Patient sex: F
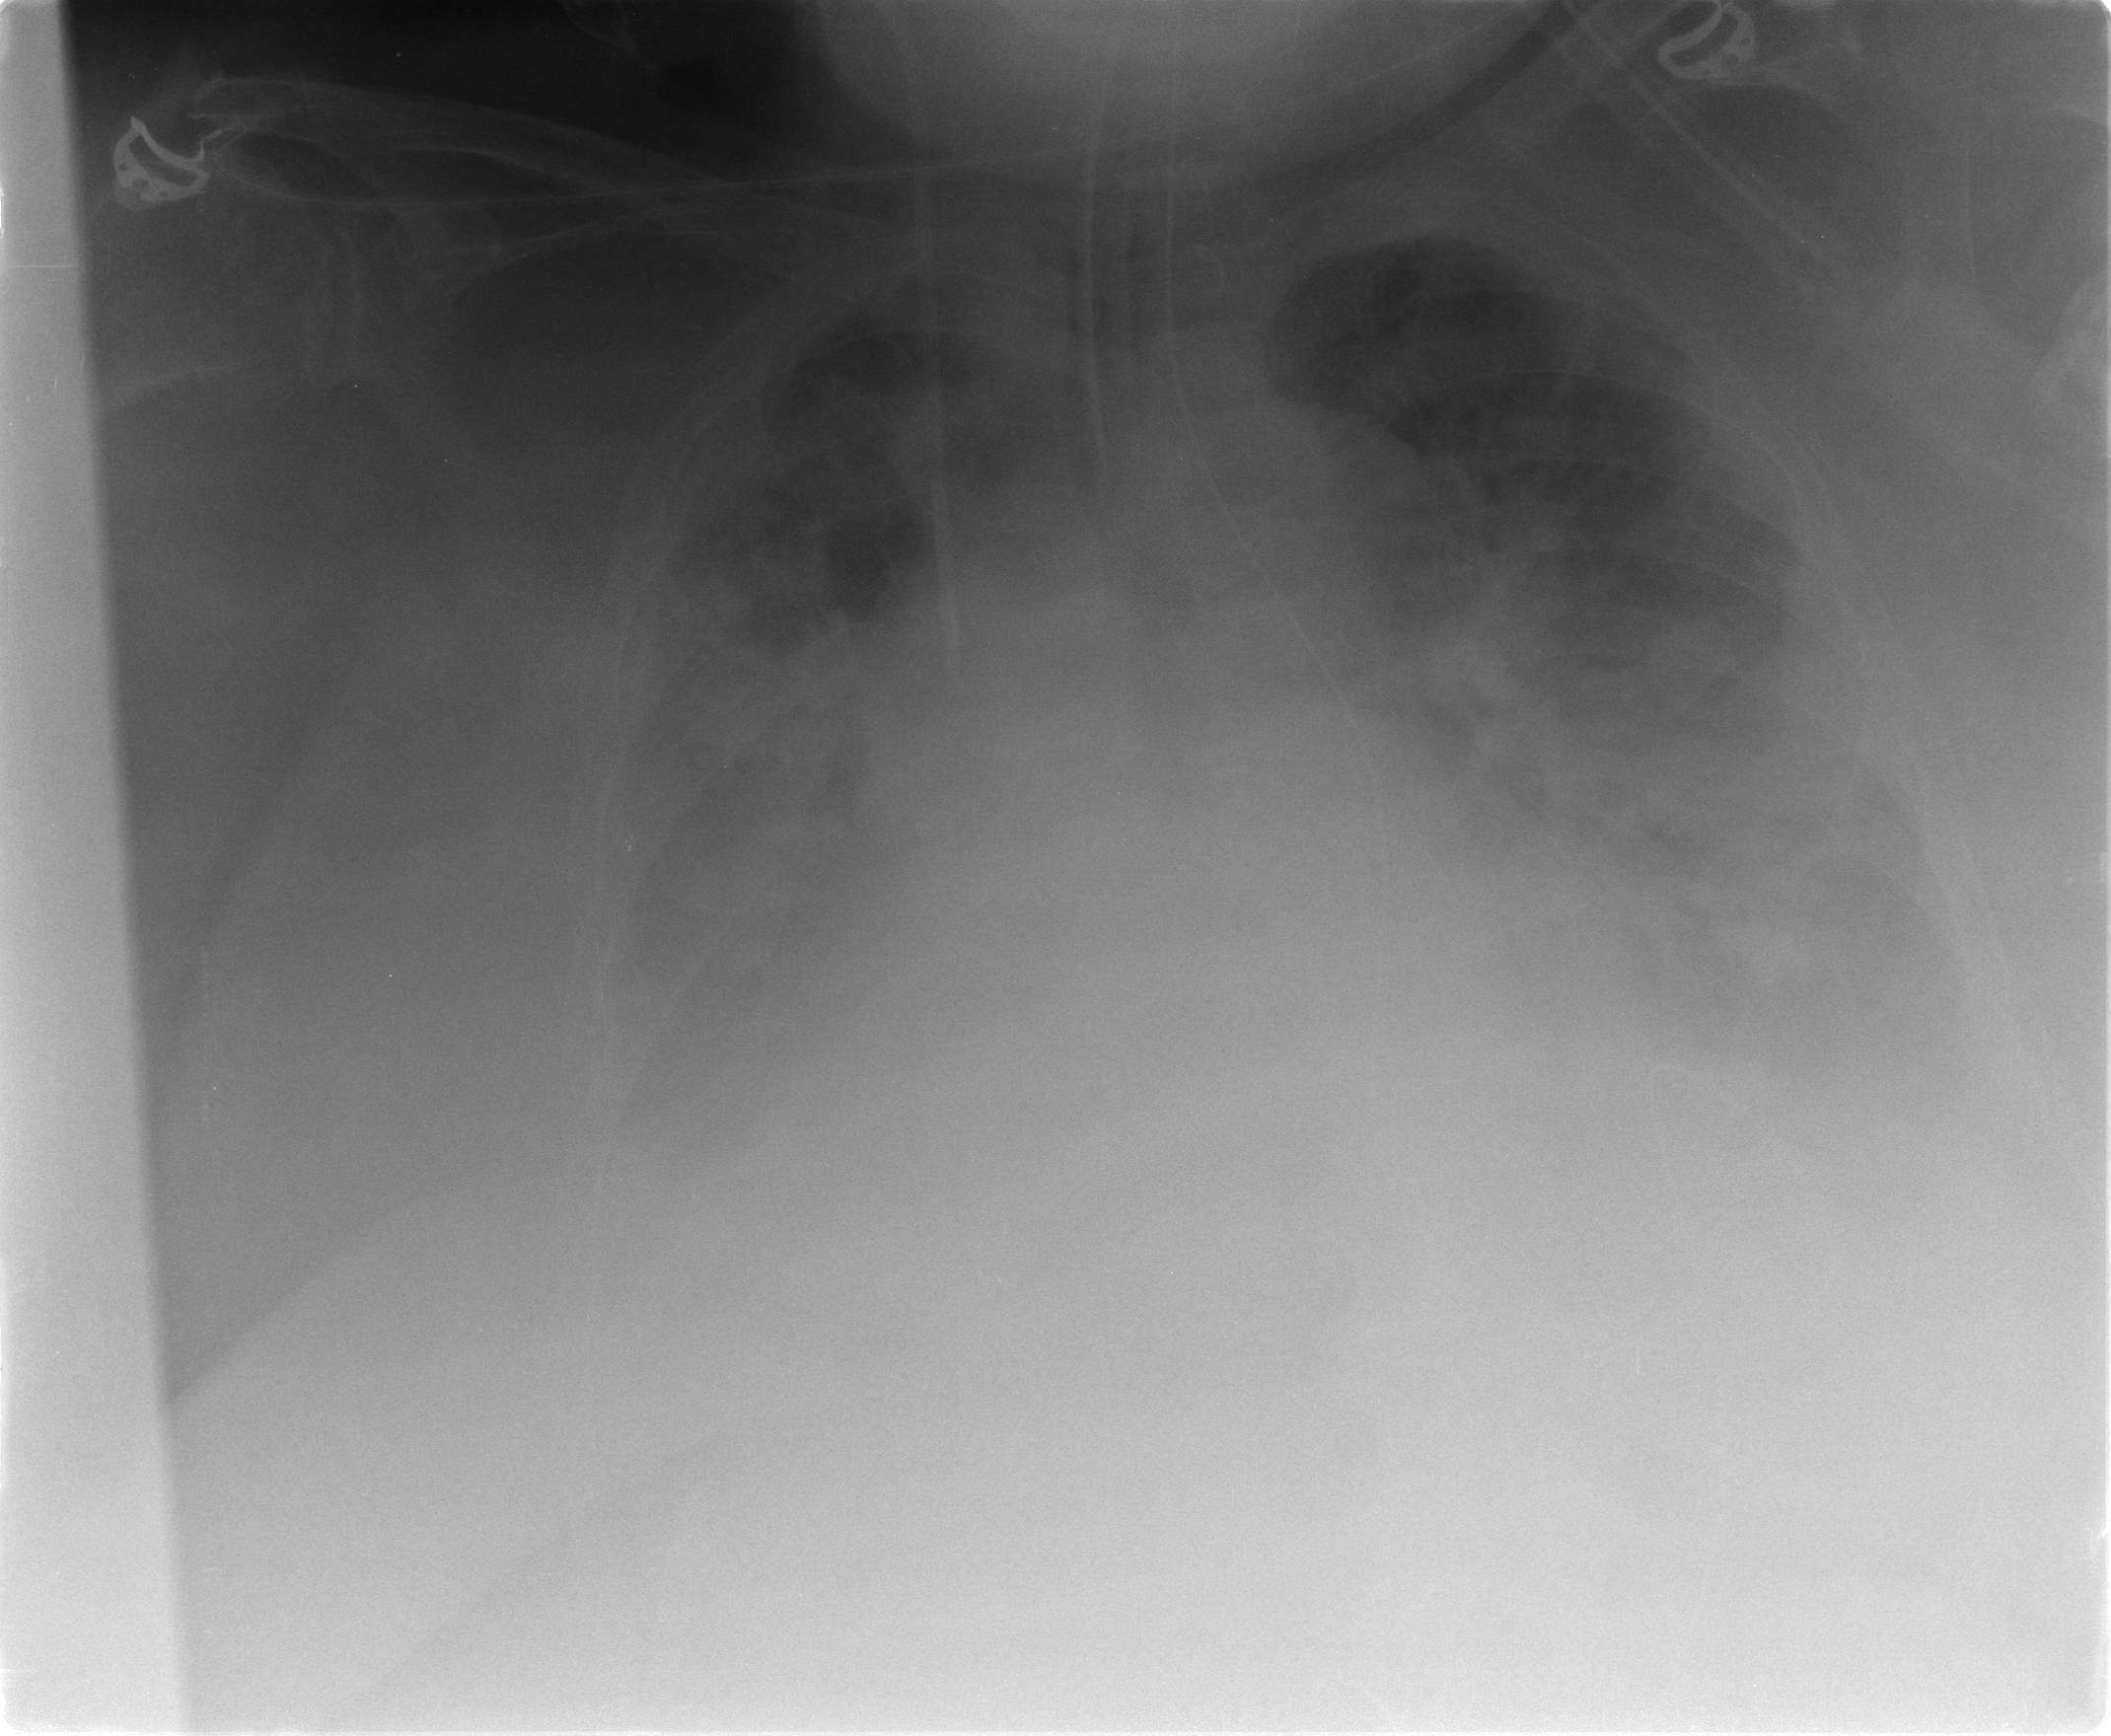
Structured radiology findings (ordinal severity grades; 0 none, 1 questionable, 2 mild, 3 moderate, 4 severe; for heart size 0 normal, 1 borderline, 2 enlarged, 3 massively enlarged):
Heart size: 2
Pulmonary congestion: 3
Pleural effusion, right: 2
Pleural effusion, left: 2
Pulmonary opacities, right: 1
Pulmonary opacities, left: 1
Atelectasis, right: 2
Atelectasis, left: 2